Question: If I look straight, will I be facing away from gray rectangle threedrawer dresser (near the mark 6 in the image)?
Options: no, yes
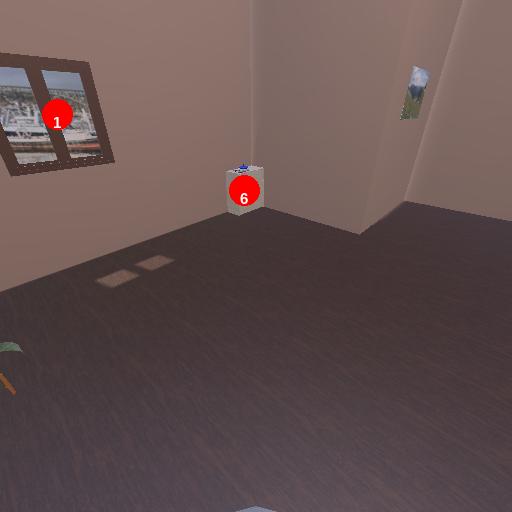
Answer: no